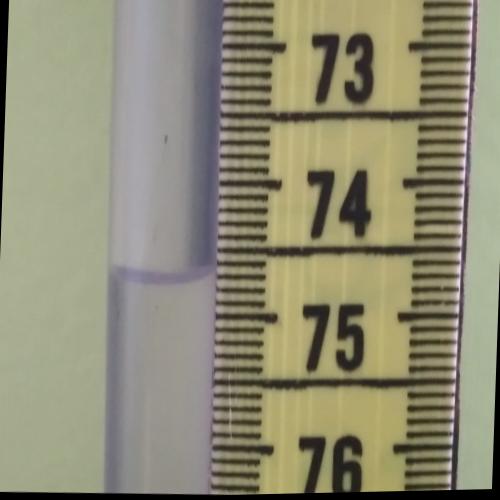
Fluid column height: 74.7 cm